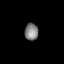
Tissue: lung
Cell type: Fibroblasts
Senescence score: 0.5664
Nuclear area (px): 231
Mean DAPI intensity: 125.835